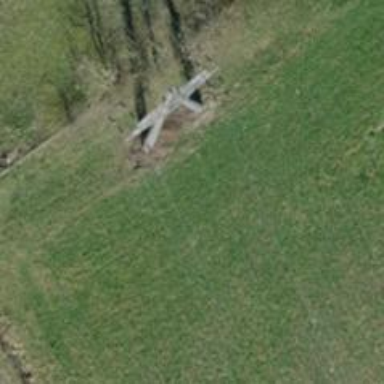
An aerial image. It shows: Pipeline marker.